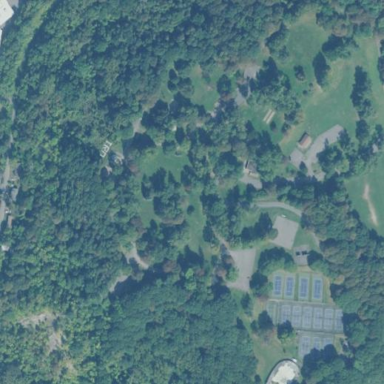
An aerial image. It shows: Park.